Question: I want to select the a standard Android menu icon based on the current Android version the phone is running.
Example icons:

I do not want for this purpose, I do want the correct icon based on the devices API.
Is this possible?
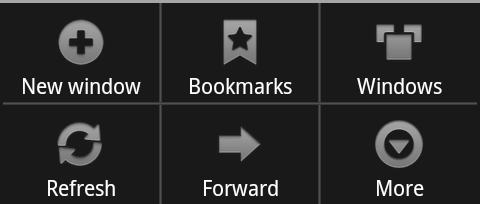
Answer: What's wrong with using drawables? Icons are drawables. If you use the 'R.android.drawable.*' drawables, you'll get the appropriate image based on your phone (Sense, stock Android 2.0, stock Android 2.3, etc).